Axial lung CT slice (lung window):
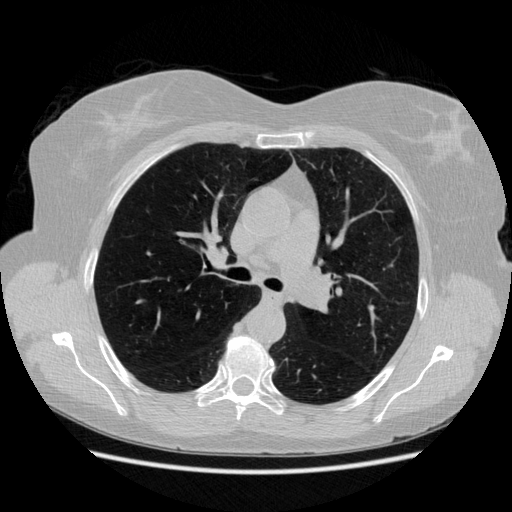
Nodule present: no